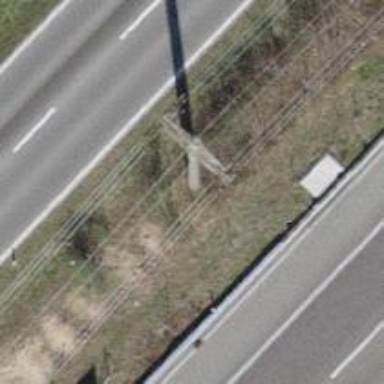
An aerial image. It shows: Concrete power pole.